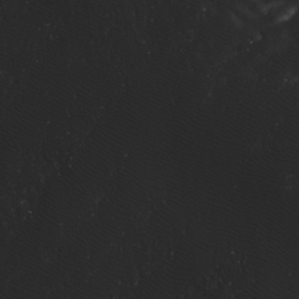
Label: non_frost